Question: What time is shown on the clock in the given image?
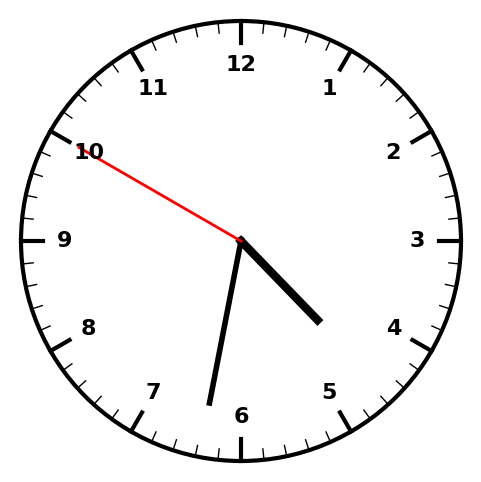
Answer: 04:31:50